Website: crate-barrel
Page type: billing-address
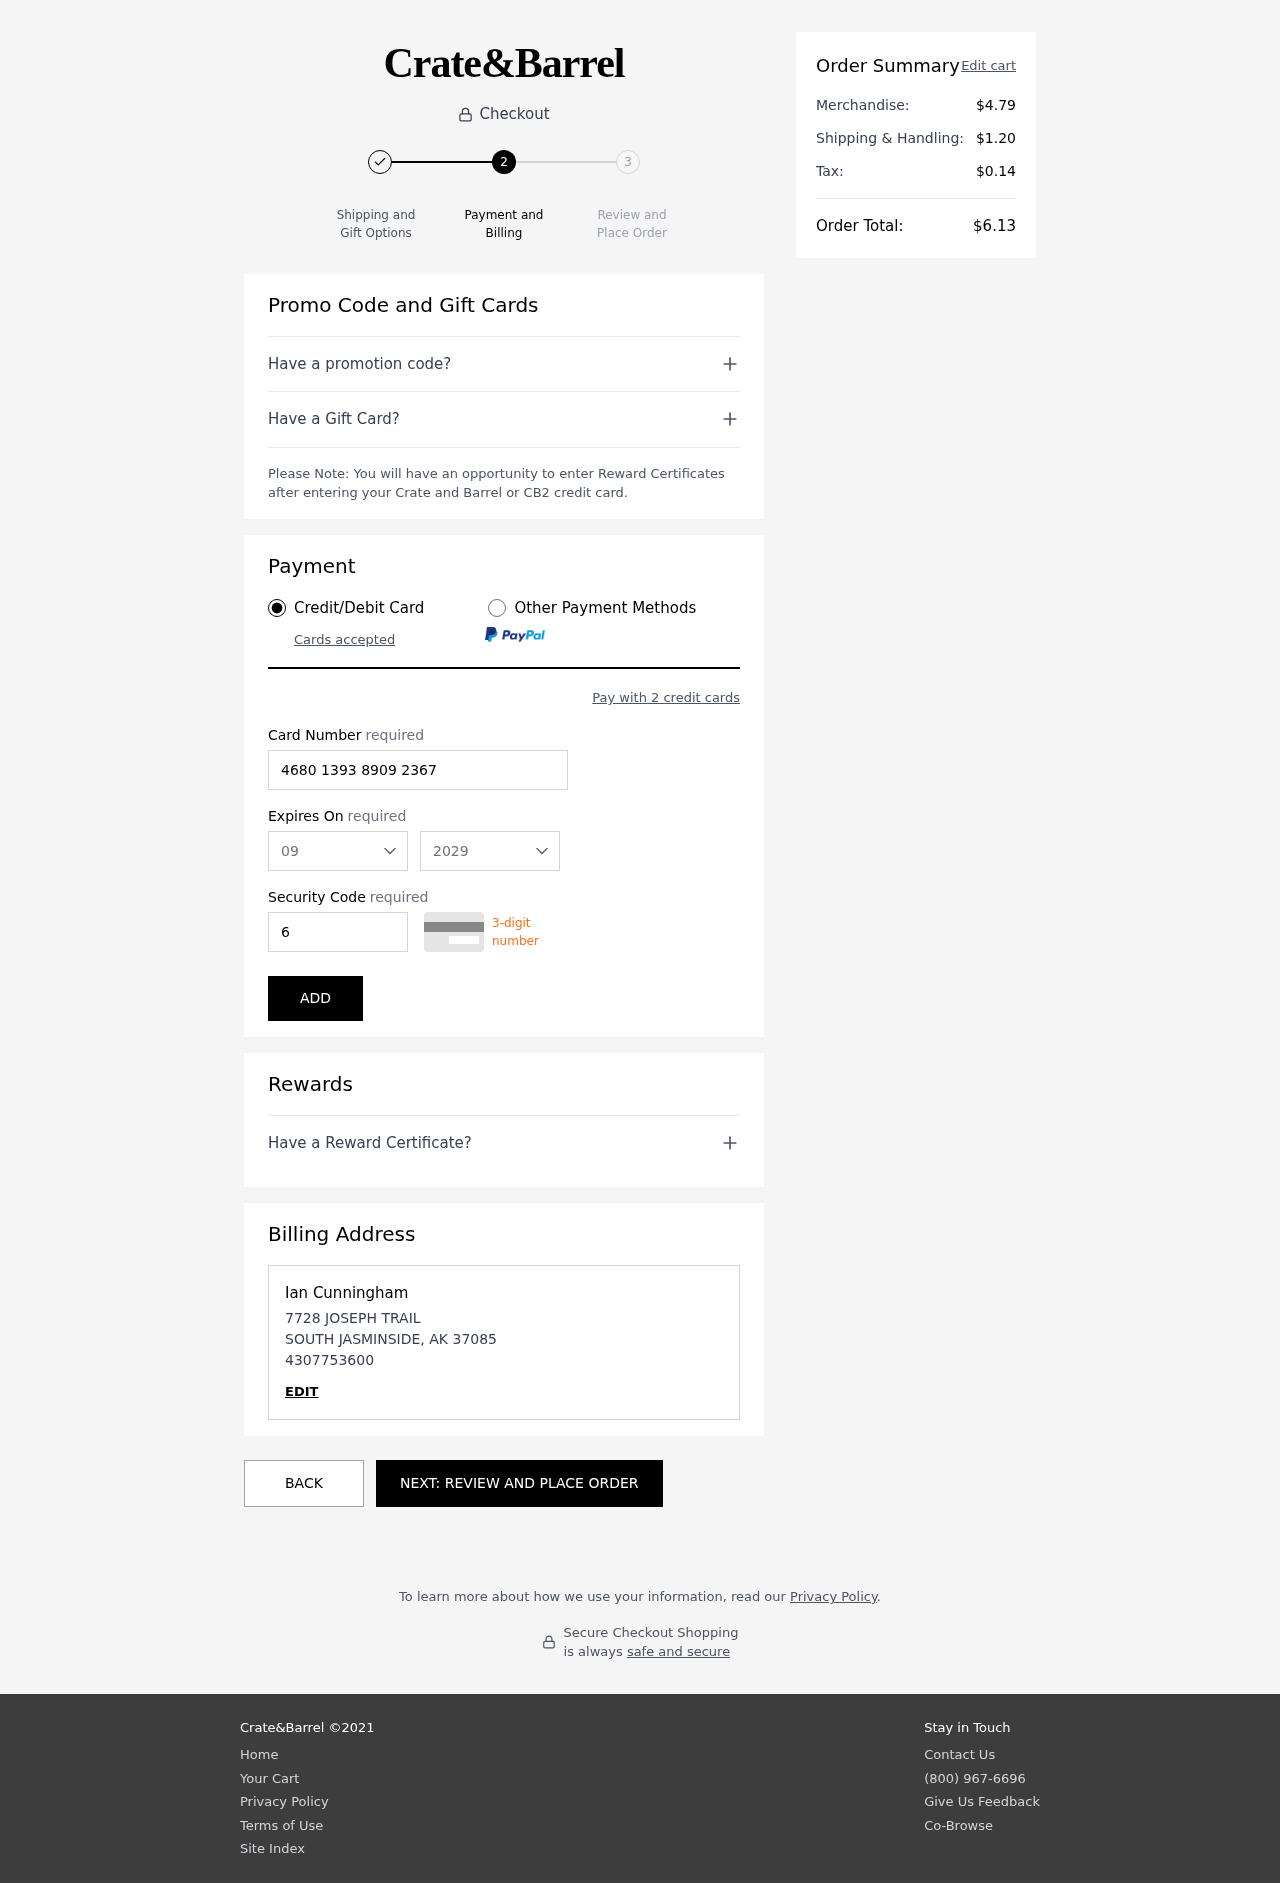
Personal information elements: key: PII_CARD_CVV
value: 631
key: PII_CARD_EXPIRY_MONTH
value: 09
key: PII_CARD_EXPIRY_YEAR
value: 29
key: PII_CARD_NUMBER
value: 4680 1393 8909 2367
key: PII_CITY
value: SOUTH JASMINSIDE
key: PII_FULLNAME
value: Ian Cunningham
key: PII_PHONE
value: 4307753600
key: PII_POSTCODE
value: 37085
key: PII_STATE_ABBR
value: AK
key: PII_STREET
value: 7728 JOSEPH TRAIL
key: PII_FIRSTNAME
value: Ian
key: PII_LASTNAME
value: Cunningham
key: PII_PHONE_LINE
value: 3600
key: PII_PHONE_SUFFIX
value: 3600
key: PII_POSTCODE_FULL
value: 37085
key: PII_PHONE2
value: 4307753600
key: PII_PHONE3
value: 4307753600
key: PII_FULLNAME2
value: Ian Cunningham
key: PII_FULLNAME3
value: Ian Cunningham
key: PII_FIRSTNAME2
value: Ian
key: PII_FIRSTNAME3
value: Ian
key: PII_LASTNAME2
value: Cunningham
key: PII_LASTNAME3
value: Cunningham
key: PII_FIRSTNAME_DERIVED
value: Ian
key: PII_LASTNAME_DERIVED
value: Cunningham
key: PII_PHONE_NUMERIC
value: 4307753600
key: PII_PHONE_LINE_NUMERIC
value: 3600
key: PII_PHONE_SUFFIX_NUMERIC
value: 3600
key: PII_POSTCODE_NUMERIC
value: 37085
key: PII_PHONE2_NUMERIC
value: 4307753600
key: PII_PHONE3_NUMERIC
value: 4307753600
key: PII_FULLNAME_DERIVED
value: Ian Cunningham
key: PII_NAME_FULL_DERIVED
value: Ian Cunningham
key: PII_PHONE_DIGITS
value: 4307753600
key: PII_PHONE_LAST4
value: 3600
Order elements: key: ORDER_SUBTOTAL
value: $4.79
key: ORDER_SHIPPING_COST
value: $1.20
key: ORDER_TAX
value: $0.14
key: ORDER_TOTAL
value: $6.13